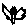
Label: bird